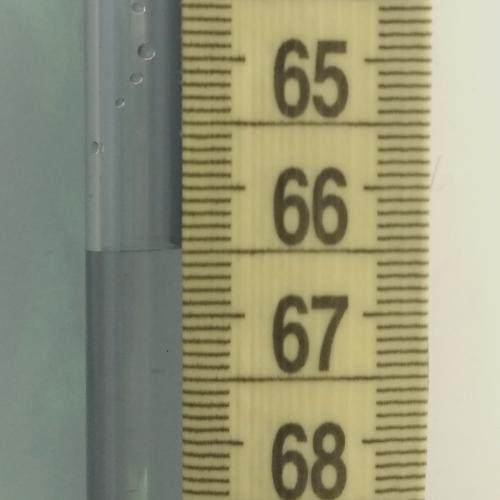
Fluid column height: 66.5 cm